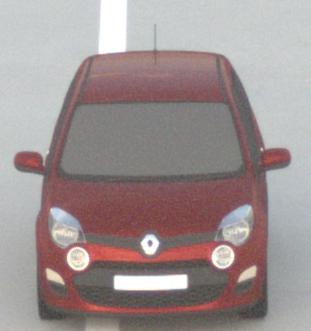
Make: Renault
Model: Twingo 1.2 LEV 16V 75
Detailed model: Twingo (II)
Model produced from: 2012/01
Model produced until: 2014/07
Doors: 3
Color: red
Road condition: dry road
Daytime: sunrise or sunset
Contrast: low contrast